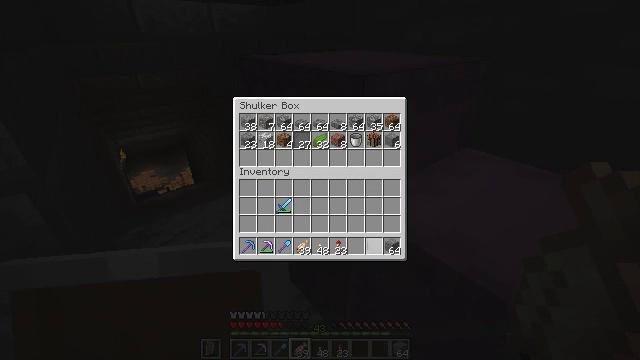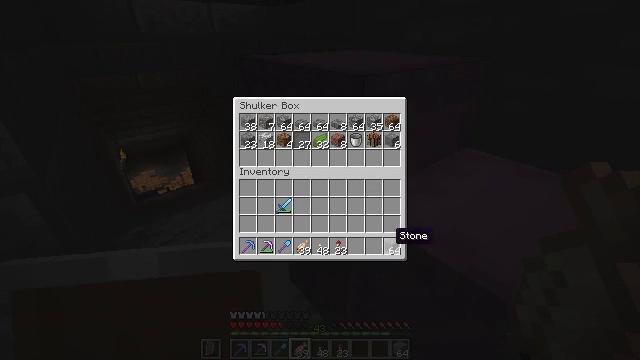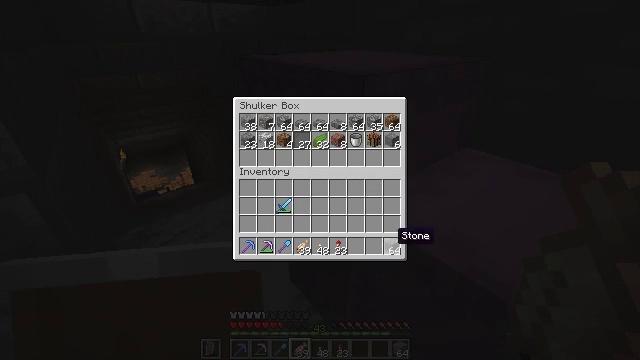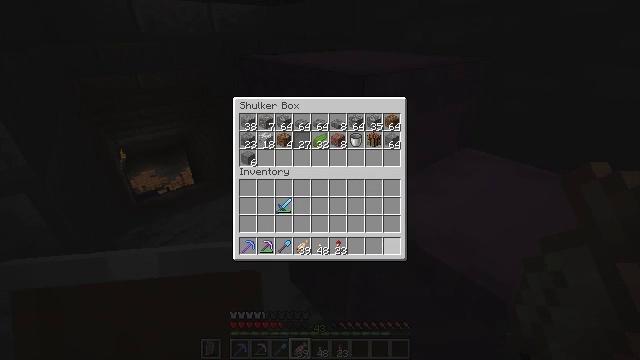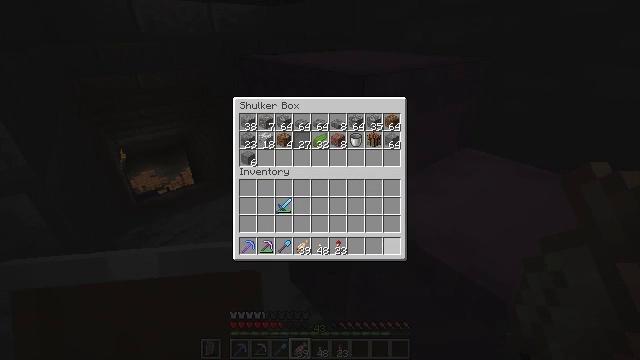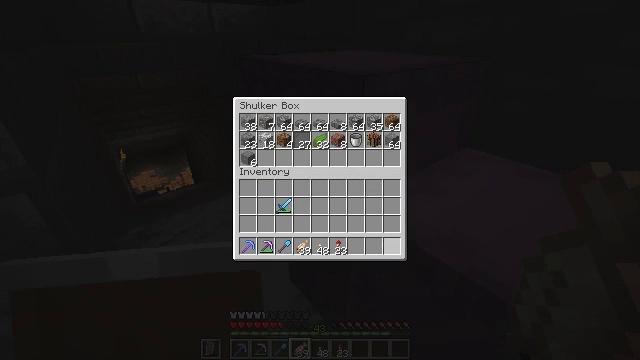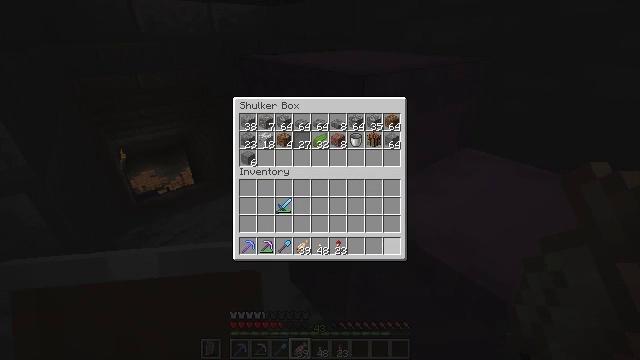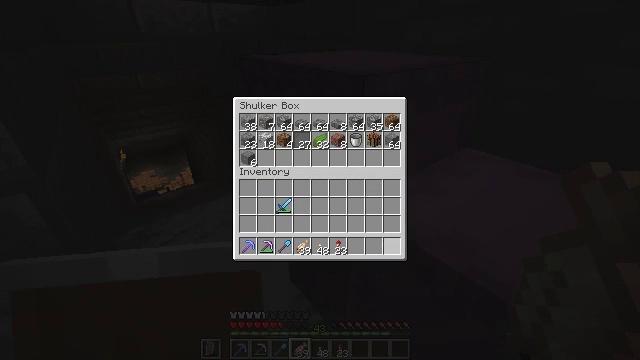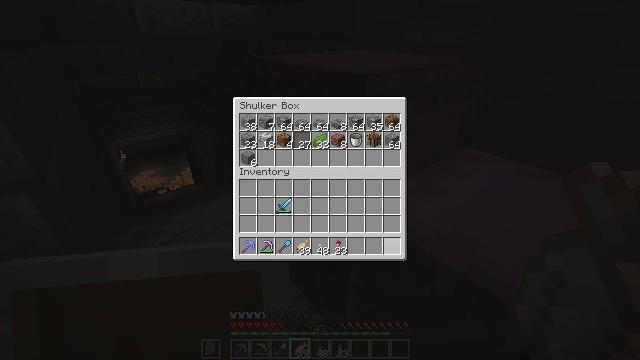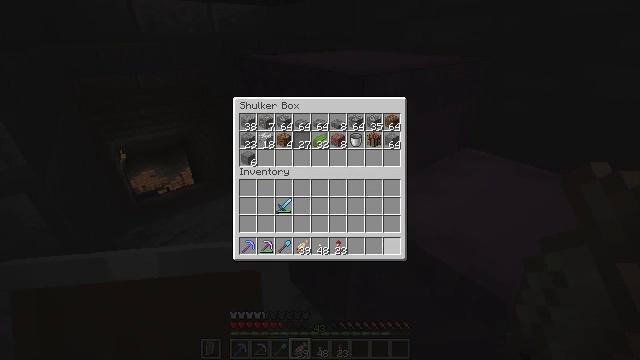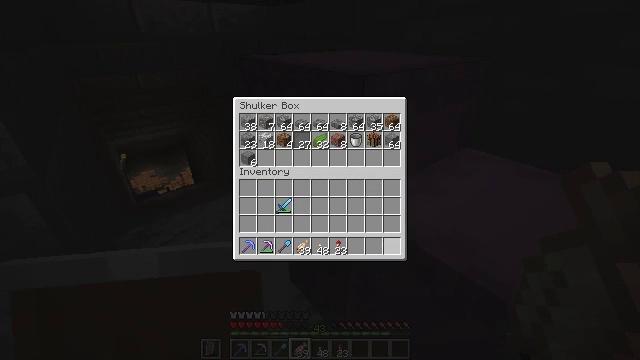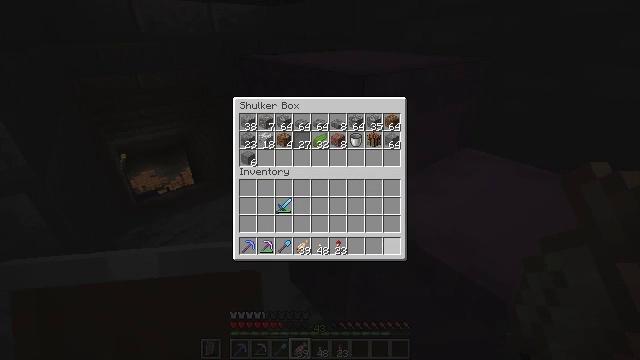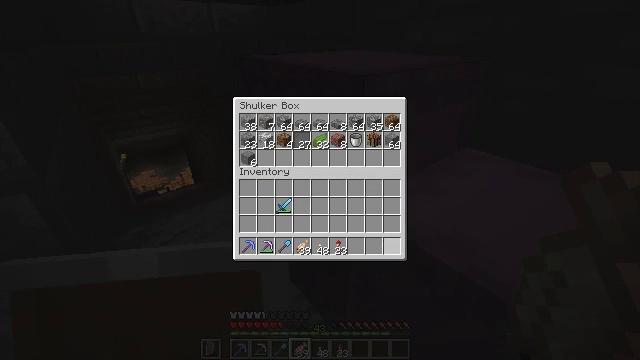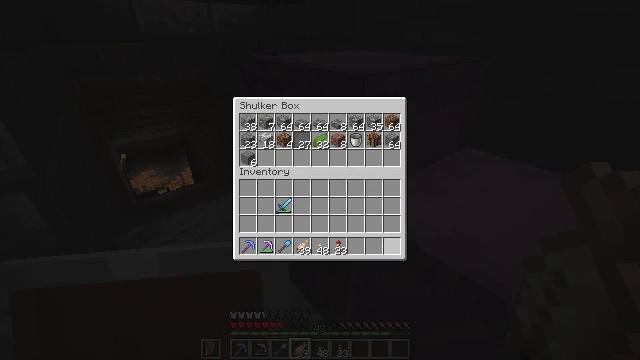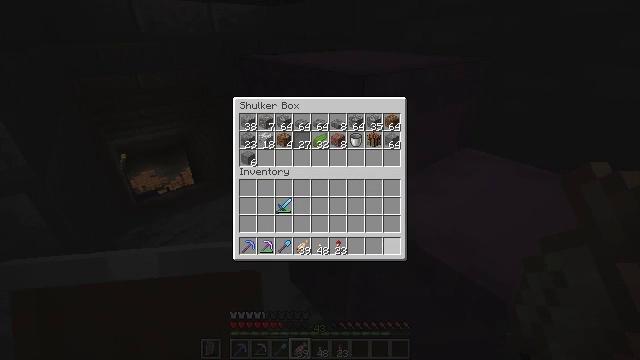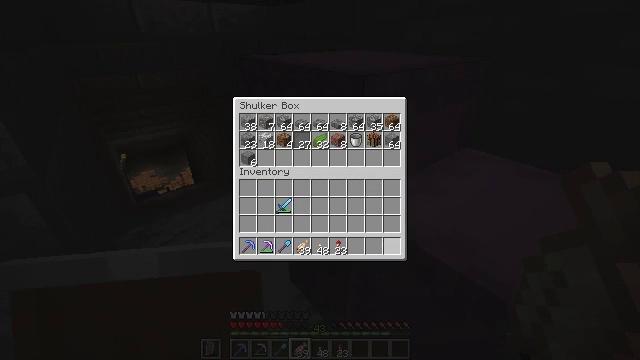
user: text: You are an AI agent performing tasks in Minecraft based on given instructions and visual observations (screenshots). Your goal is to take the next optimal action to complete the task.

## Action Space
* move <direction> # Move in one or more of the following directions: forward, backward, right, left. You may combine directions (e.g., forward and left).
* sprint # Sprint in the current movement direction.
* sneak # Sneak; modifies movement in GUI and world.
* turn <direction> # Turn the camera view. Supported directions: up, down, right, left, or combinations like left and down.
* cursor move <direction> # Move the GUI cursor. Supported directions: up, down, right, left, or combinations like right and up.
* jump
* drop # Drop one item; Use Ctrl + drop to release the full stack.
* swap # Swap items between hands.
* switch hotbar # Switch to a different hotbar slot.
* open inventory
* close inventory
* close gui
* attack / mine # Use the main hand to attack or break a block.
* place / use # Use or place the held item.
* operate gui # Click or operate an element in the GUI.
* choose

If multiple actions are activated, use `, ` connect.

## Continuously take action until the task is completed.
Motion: motion action
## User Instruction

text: Get the quartz pillar into your inventory.
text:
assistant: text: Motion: sneak, cursor move right
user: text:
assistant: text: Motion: sneak
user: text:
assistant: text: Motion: sneak, choose
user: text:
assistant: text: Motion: sneak, choose
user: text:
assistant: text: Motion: sneak
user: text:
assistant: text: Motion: sneak
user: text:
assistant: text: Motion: sneak
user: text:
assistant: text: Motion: sneak
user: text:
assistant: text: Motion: sneak
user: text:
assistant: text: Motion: sneak
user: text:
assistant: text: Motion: sneak
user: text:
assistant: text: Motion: sneak
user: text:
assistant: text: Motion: sneak
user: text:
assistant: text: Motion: no_op
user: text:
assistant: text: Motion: no_op
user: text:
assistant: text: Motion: no_op
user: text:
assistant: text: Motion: no_op
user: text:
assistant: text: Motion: cursor move left and up
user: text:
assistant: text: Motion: close gui
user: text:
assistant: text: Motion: turn right
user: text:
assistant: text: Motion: turn right and down
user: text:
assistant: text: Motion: turn right and down
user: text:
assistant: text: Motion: turn right
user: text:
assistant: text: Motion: turn right and up
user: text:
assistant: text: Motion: turn right and up
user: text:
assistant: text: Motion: turn right and up
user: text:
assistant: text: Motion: move forward
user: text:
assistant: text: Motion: move forward
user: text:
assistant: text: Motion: no_op
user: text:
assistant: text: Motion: turn left